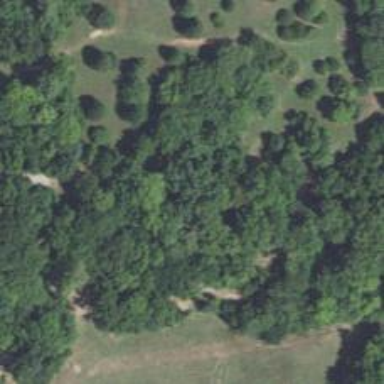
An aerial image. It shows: Disc golf basket.